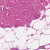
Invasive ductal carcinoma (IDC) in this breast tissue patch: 0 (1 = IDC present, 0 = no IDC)